Question: In very basic terms, I have a big while loop, with many while loops. In the code part I will give more detail but lets say I want to create a big loop that repeats itself until the condition is met and the sub loops are options for the user of the code to choose from.
In my code, I created the big while loop, along with 4 sub loops, but for some reason, when I move on to the next loops, I cant make the user access the previous loops. Help?
This is for JAVA btw... thanks
I will simplify the code a lot to give the general idea...
Lets say I do the 'A' loop... i can do it multiple times in a row, however, if I move on to the next sub loops, i cant access A anymore? Please help...

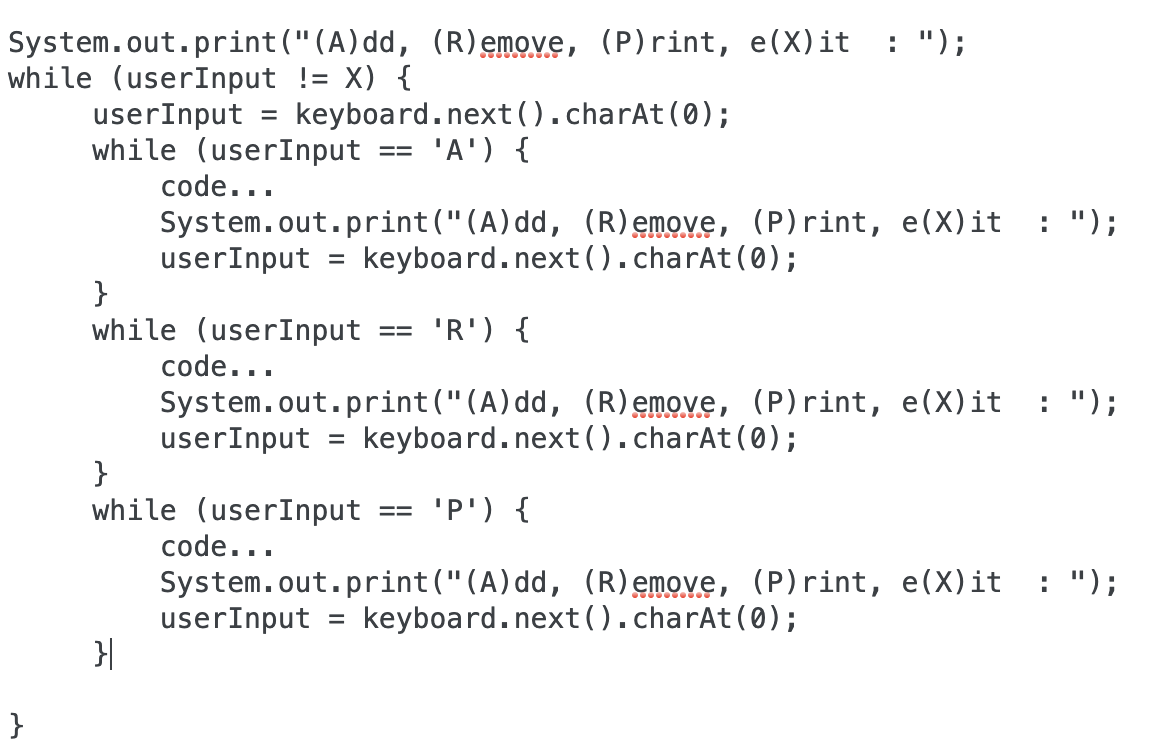
Answer: Just use a switch case inside your while loop.
<URL>